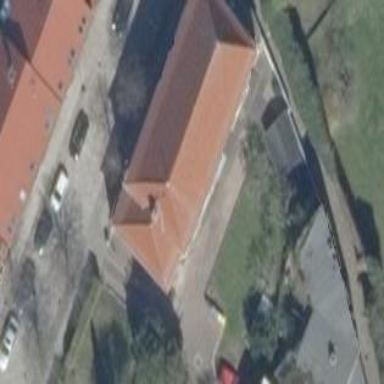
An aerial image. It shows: Building that serves as place of worship.